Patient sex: F
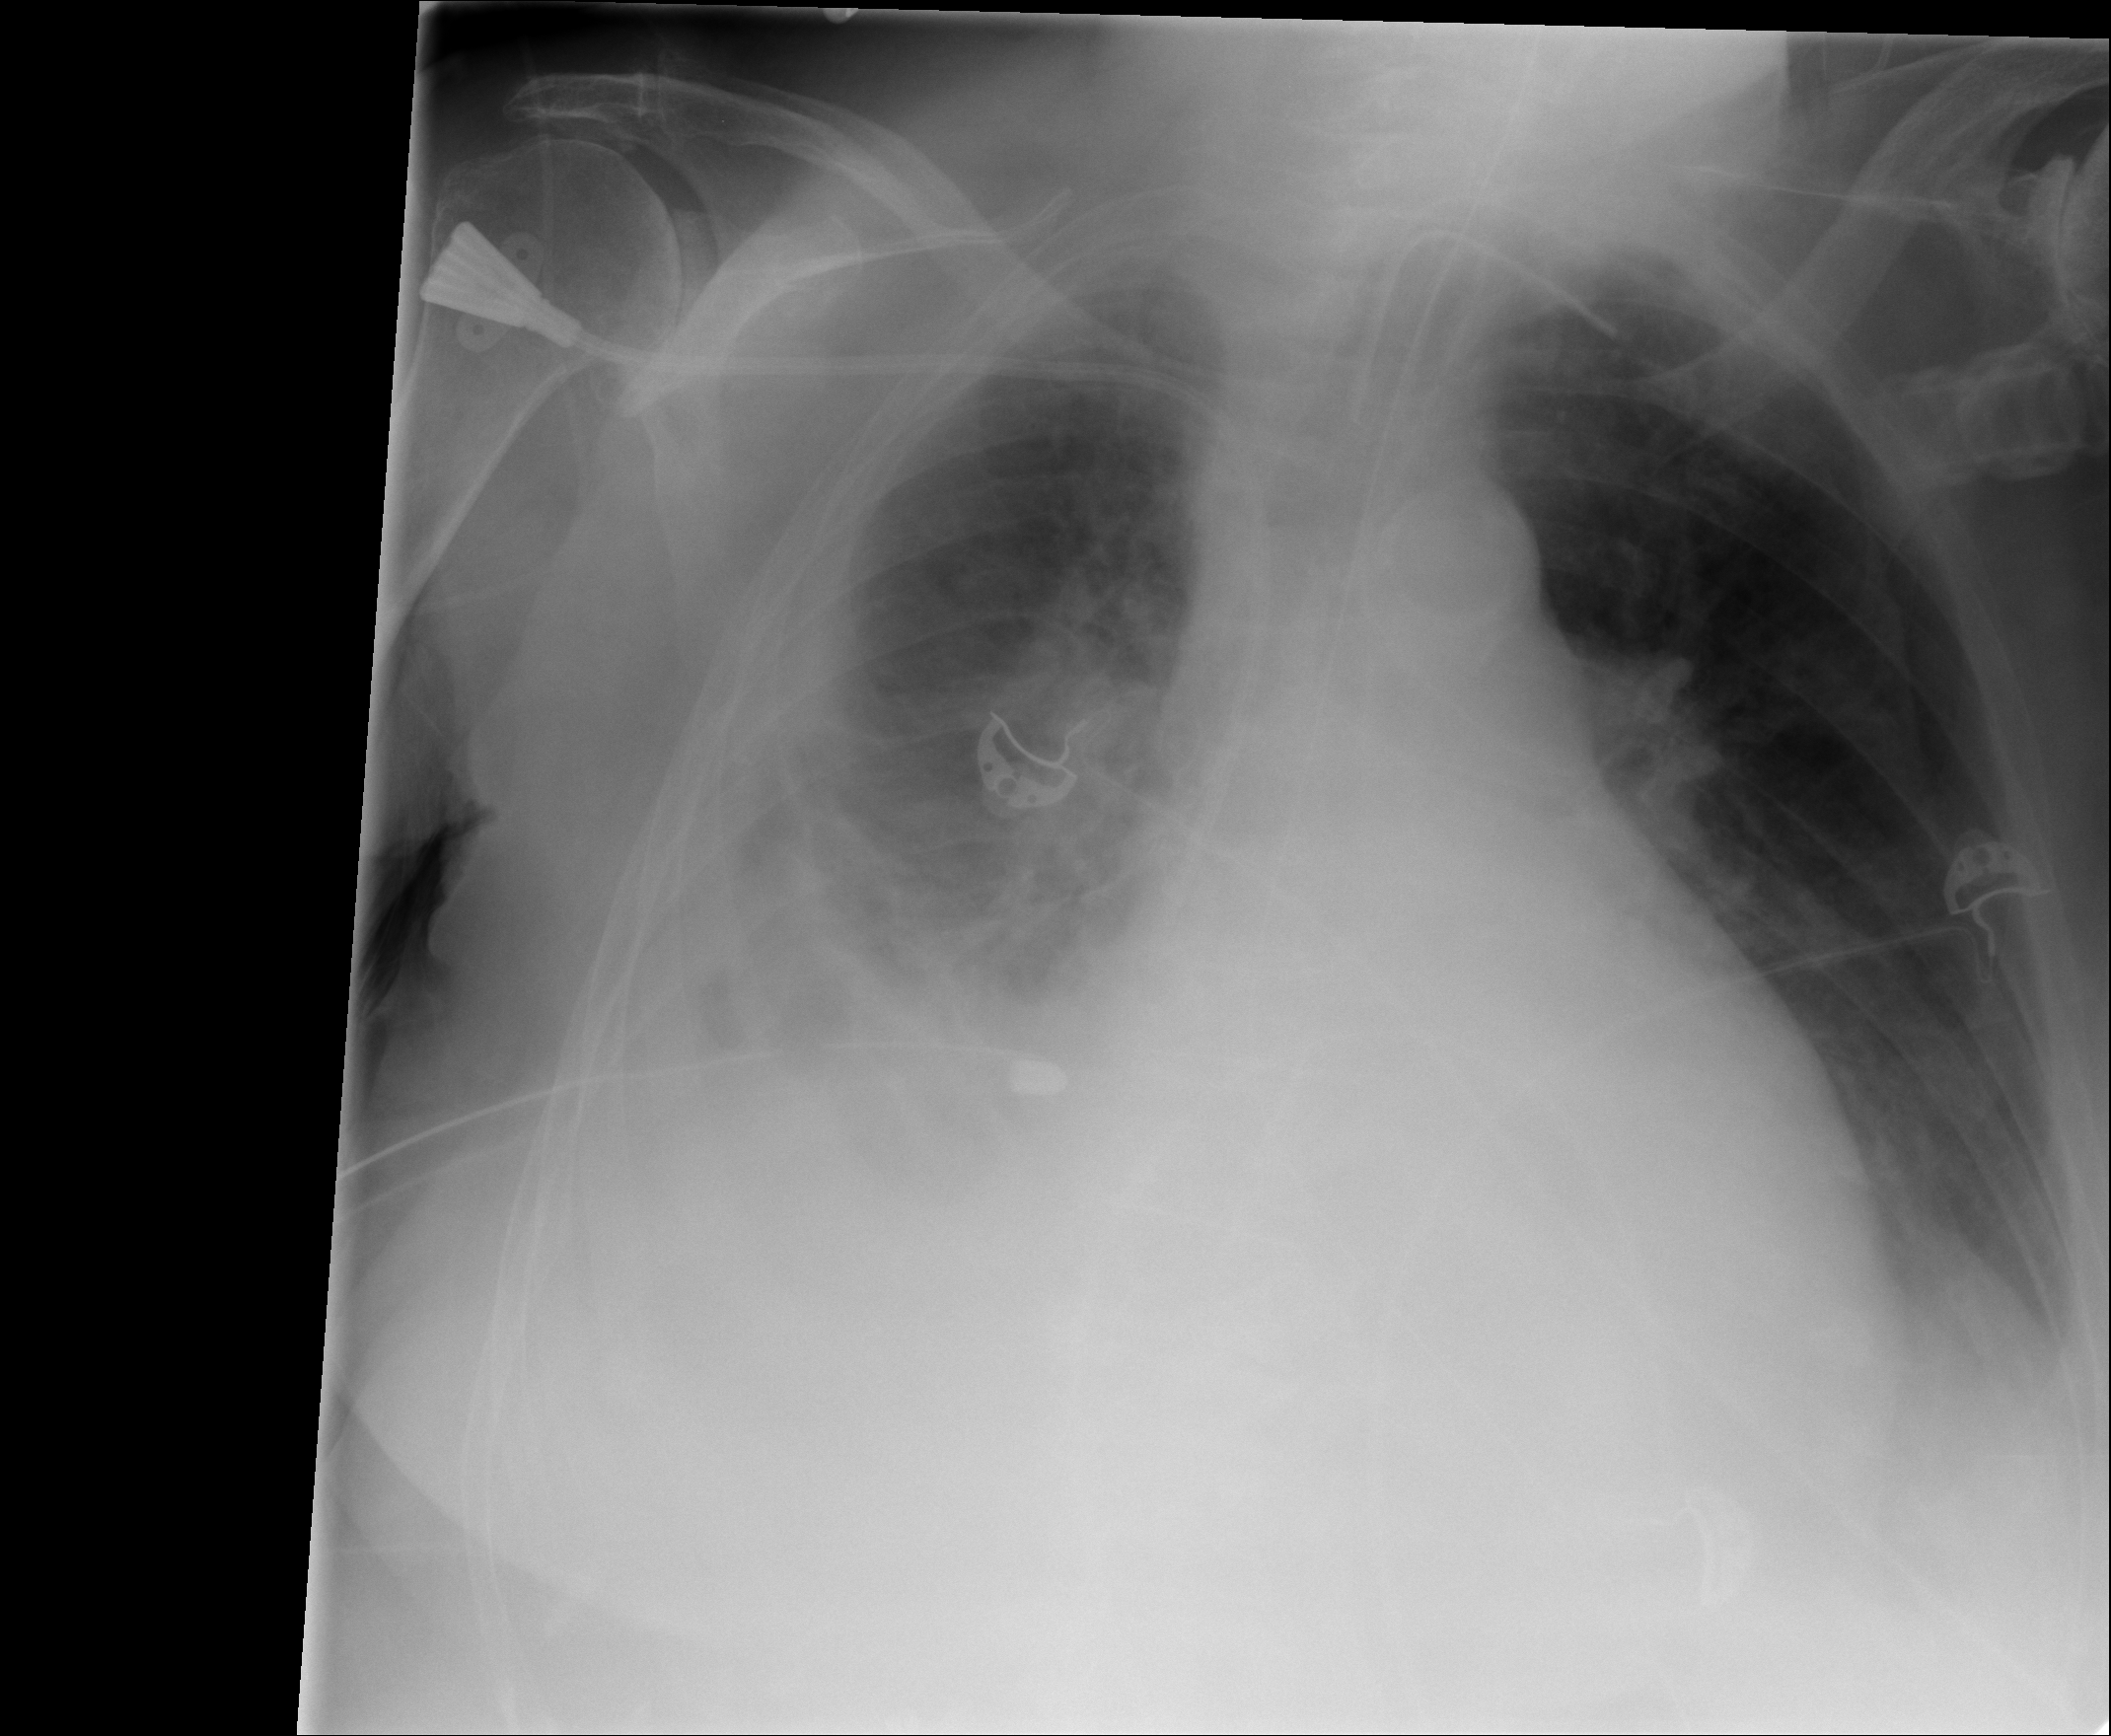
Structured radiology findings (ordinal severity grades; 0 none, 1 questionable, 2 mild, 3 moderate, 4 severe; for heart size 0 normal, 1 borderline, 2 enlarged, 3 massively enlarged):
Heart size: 2
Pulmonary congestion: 0
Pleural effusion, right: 3
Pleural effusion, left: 2
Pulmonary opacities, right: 2
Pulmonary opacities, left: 0
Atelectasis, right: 3
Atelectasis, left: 2